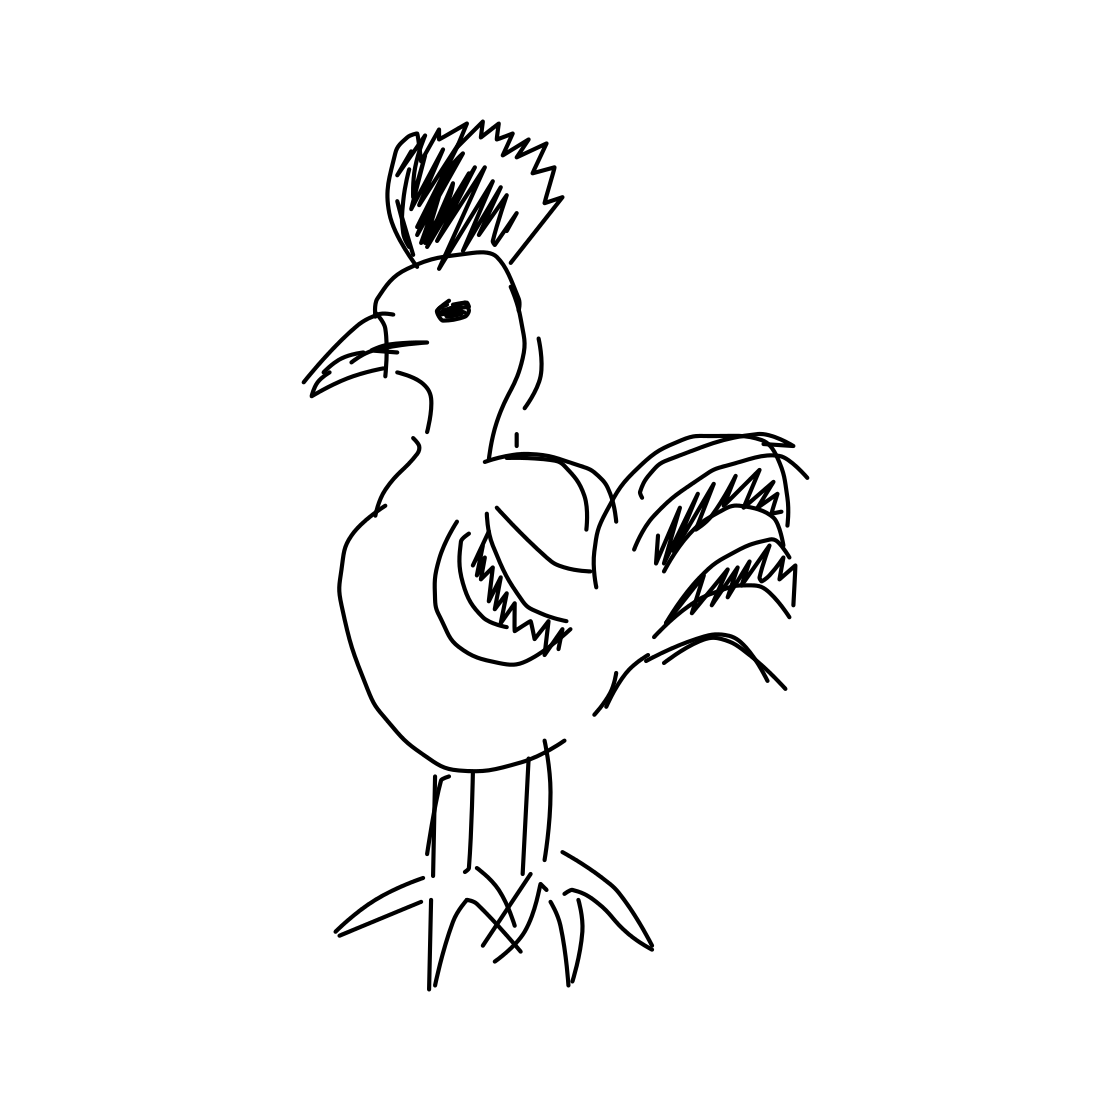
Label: rooster